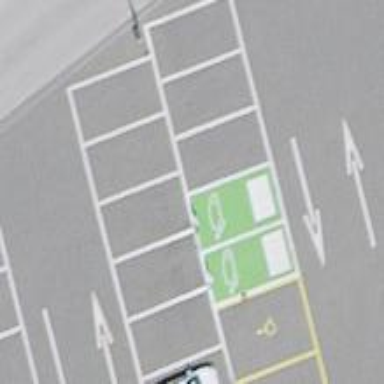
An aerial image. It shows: Charging station.